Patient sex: M
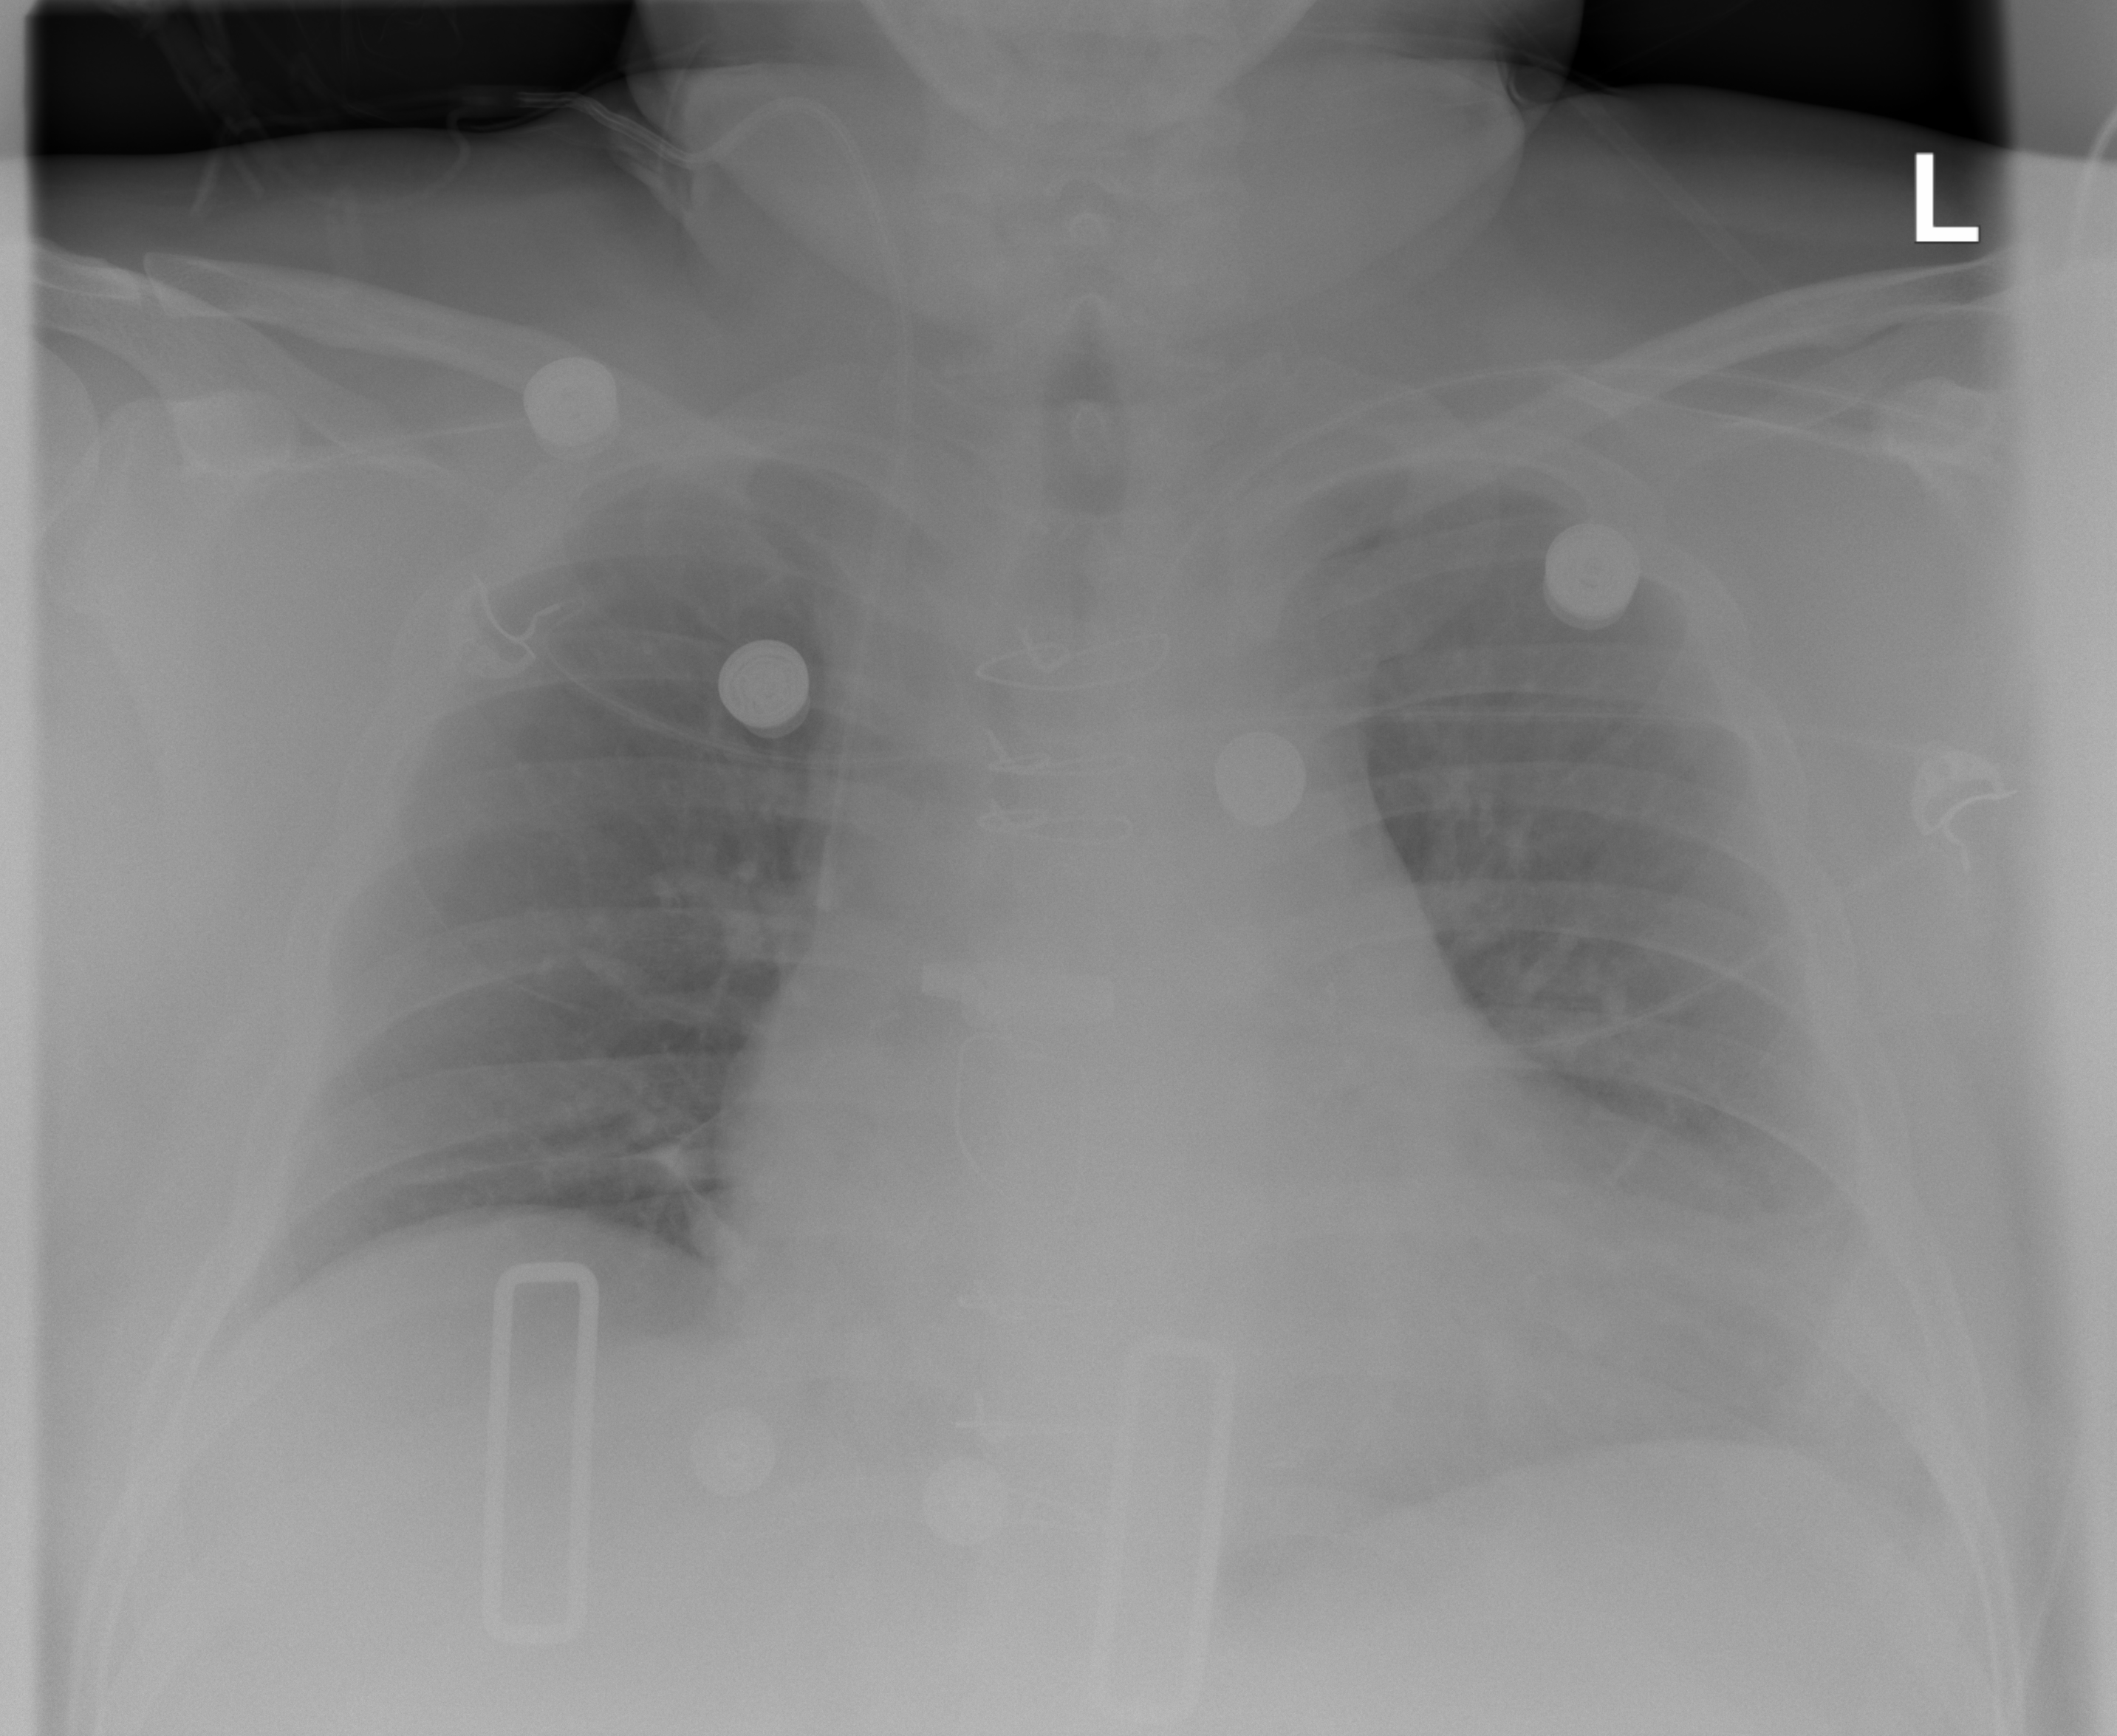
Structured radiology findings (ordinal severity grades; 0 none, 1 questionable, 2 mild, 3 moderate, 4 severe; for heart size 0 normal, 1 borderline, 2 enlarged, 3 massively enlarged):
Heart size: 2
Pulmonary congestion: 0
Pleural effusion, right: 0
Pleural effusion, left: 2
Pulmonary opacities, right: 0
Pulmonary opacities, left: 0
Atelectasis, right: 0
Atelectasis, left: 0